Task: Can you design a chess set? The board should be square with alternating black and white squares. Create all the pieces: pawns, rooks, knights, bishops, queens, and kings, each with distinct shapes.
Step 2524:
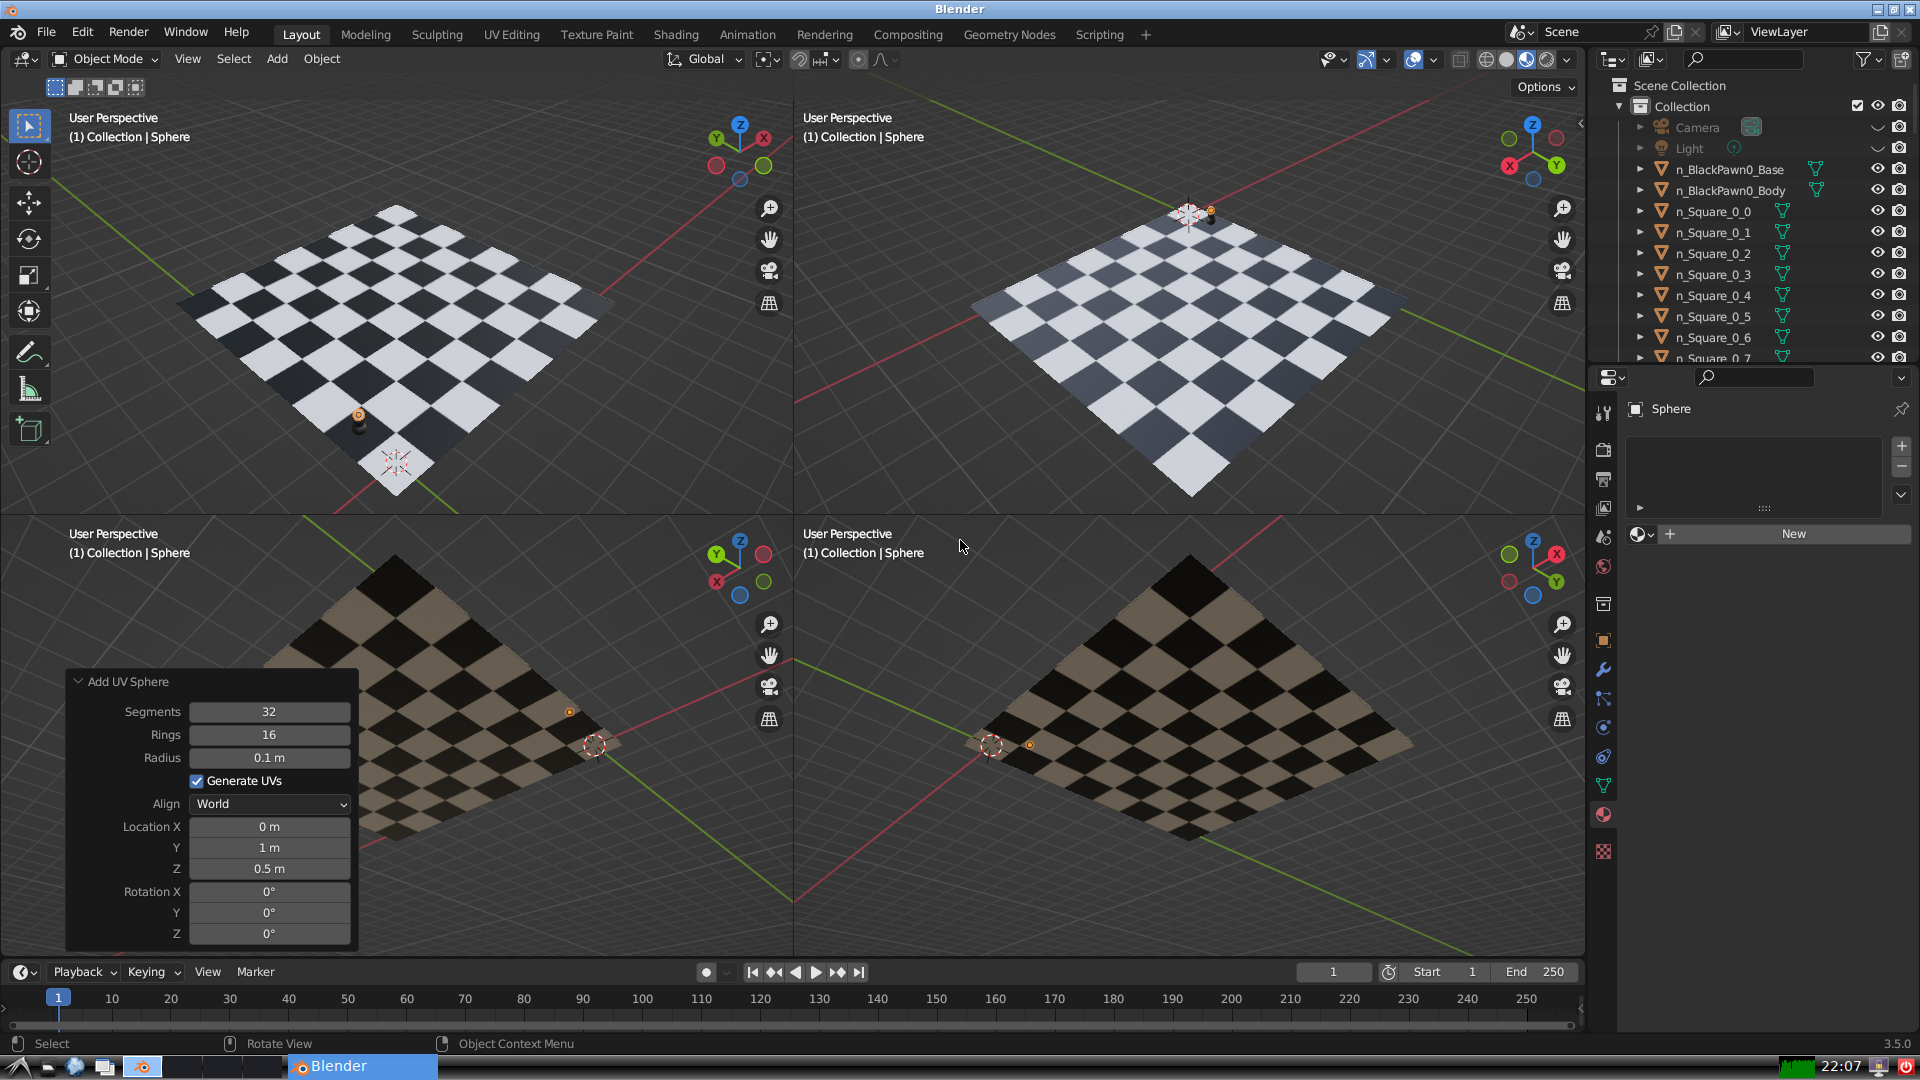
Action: {"mouse_move": [1608, 631]}